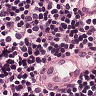
Metastatic tissue present: no